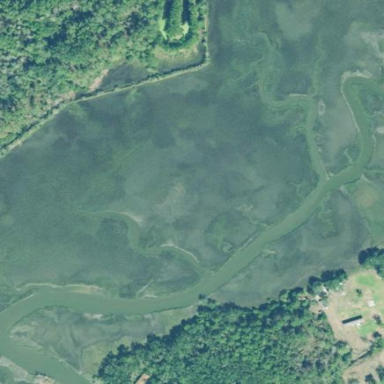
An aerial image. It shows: Marshy wetland area.